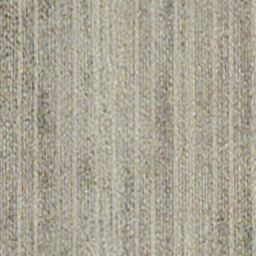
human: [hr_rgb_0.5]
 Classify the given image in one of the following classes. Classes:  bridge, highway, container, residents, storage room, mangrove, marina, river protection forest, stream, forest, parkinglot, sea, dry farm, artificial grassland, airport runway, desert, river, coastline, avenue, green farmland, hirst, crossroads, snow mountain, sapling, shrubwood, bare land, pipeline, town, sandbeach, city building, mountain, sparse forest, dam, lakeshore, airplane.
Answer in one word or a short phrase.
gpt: dry farm